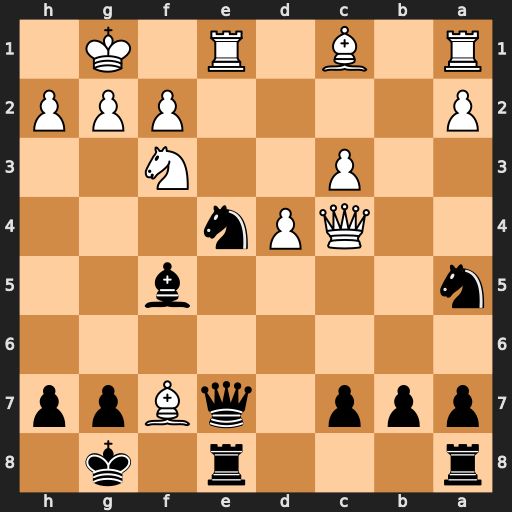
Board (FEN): r3r1k1/ppp1qBpp/8/n4b2/2QPn3/2P2N2/P4PPP/R1B1R1K1
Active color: b
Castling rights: -
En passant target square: -
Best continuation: Qxf7 Qxf7+ Kxf7